Question: I am currently replacing some strings in a line from a text file. The file has these contents:
'''
public class MyC{
public void MyMethod() {
System.out.println("My method has been accessed");
System.out.println("hi");
}
}
'''
My code is as follow: The program is just replacing string from specific lines defined in an array. I have to keep the original indentation as they were.
'''
public class ReadFileandReplace {
/**
* @param args
* @throws IOException
*/
public static void main(String[] args) throws IOException {
boolean l1;
int num[] = {1, 2, 3};
String[] values = new String[]{"AB", "BC", "CD"};
HashMap<Integer,String> lineValueMap = new HashMap();
for(int i=0 ;i<num.length ; i++) {
lineValueMap.put(num[i],values[i]);
}
FileInputStream fs = new FileInputStream("C:\Users\Antish\Desktop\Test_File.txt");
BufferedReader br = new BufferedReader(new InputStreamReader(fs));
FileWriter writer1 = new FileWriter("C:\Users\Antish\Desktop\Test_File1.txt");
int count = 1;
String line = br.readLine();
while (line != null) {
l1 = line.contains(" ");
System.out.println(l1);
String replaceValue = lineValueMap.get(count);
if(replaceValue != null) {
if(l1==true){
writer1.write(" "+replaceValue);}
writer1.write(replaceValue);
} else {
writer1.write(line);
}
writer1.write(System.getProperty("line.separator"));
line = br.readLine();
count++;
}
writer1.flush();
}
}
'''
I get this output:

The indentation for CDCD has been lost and it should start from the original position it was in the original text file.
Can someone guide me how to fix this. 1 Tabspace check in the code work fine but how to check for 2 or more tabspaces.
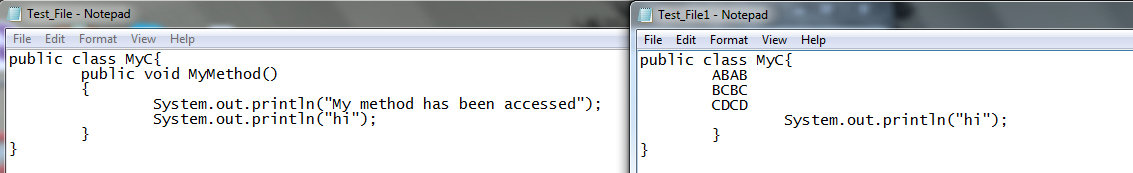
Answer: I would convert the println() statement from string to a char[] array & within a loop I check if the current char is an escape character ' ' (a tab).
Lets say that all characters till 'S' of ...
'''
System.out.println("My method has been accessed");
'''
...are tabs, then the value stored in a variable is equal to the number of tabs & afterwards apply those number of tabs. Remember that when you wrote the 'Test_File' you pressed spaces instead of pressing tabs you won't be able to identify how many tabs are there.
Please compare this code with yours to follow Java conventions.
'''
import java.io.BufferedReader;
import java.io.FileReader;
import java.io.FileWriter;
import java.io.IOException;
/**
*
* @author Deathstar
*/
public class MyC
{
public static void main(String[] args)
{
BufferedReader br = null;
boolean isLineMatched = false;
int c1 = 0, lineNumArrLength, lineCount = 0;
int lineNums[] = {1,2};
char[] toCharArr;
String sCurrentLine, oldText, addSpaces = "";
String[] valuesToOverwrite = new String[] {"AB","BC","CD"};
try
{
lineNumArrLength = lineNums.length;
br = new BufferedReader(new FileReader("C:\Users\jtech\Documents\NetBeansProjects\HelpOthers\src\textFiles\Test_File.txt"));
FileWriter writer1 = new FileWriter("C:\Users\jtech\Desktop\Test_File1.txt");
for (int i = 0;i < (valuesToOverwrite.length -1) ;i++ ) //Loop 3 Times
{
writer1.append(valuesToOverwrite[i]+System.lineSeparator()+System.lineSeparator());
}
while ((sCurrentLine = br.readLine()) != null )
{
oldText = sCurrentLine;
lineCount++;
isLineMatched = false;
toCharArr = sCurrentLine.toCharArray();
while (c1 < lineNumArrLength)
{
if (lineCount == lineNums[c1])
{
for (int c2 = 0; c2 < toCharArr.length; c2++)
{
if (toCharArr[c2] == ' ')
{
addSpaces += " ";
}
}
String newText = sCurrentLine.replace(oldText, addSpaces+valuesToOverwrite[lineCount]);
writer1.append(newText+System.lineSeparator());
isLineMatched = true;
addSpaces = "";
}
c1++;
}
if (isLineMatched == false)
{
writer1.append(oldText+System.lineSeparator());
}
c1 = 0;
}
writer1.close();
}
catch (IOException e)
{
e.printStackTrace();
}
finally
{
try
{
if (br != null)
{
br.close();
}
}
catch (IOException ex)
{
ex.printStackTrace();
}
}
}
}
'''